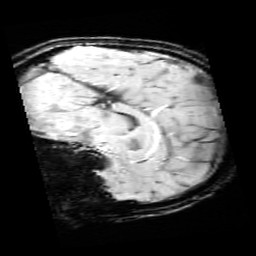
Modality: SWI
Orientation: sagittal
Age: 12
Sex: female
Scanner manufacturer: siemens
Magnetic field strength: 3 T
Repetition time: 0.027 s
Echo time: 0.02 s